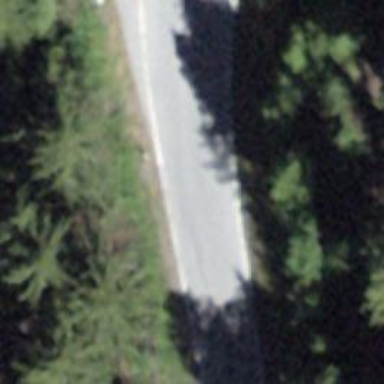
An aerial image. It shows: Tertiary road.